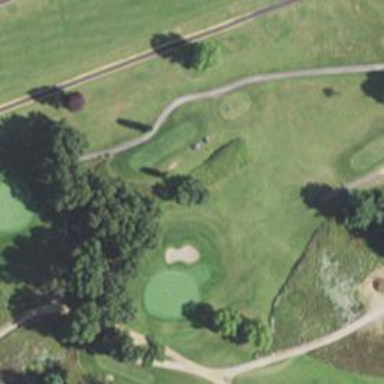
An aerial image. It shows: Service road designated as golf cart path.